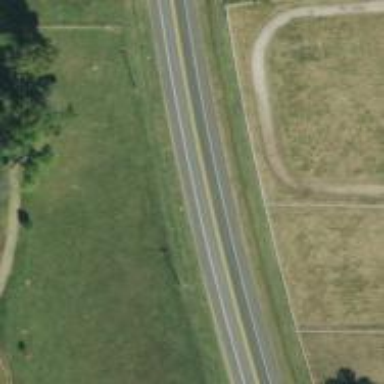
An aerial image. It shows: Trunk highway.